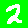
Digit: 2